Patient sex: F
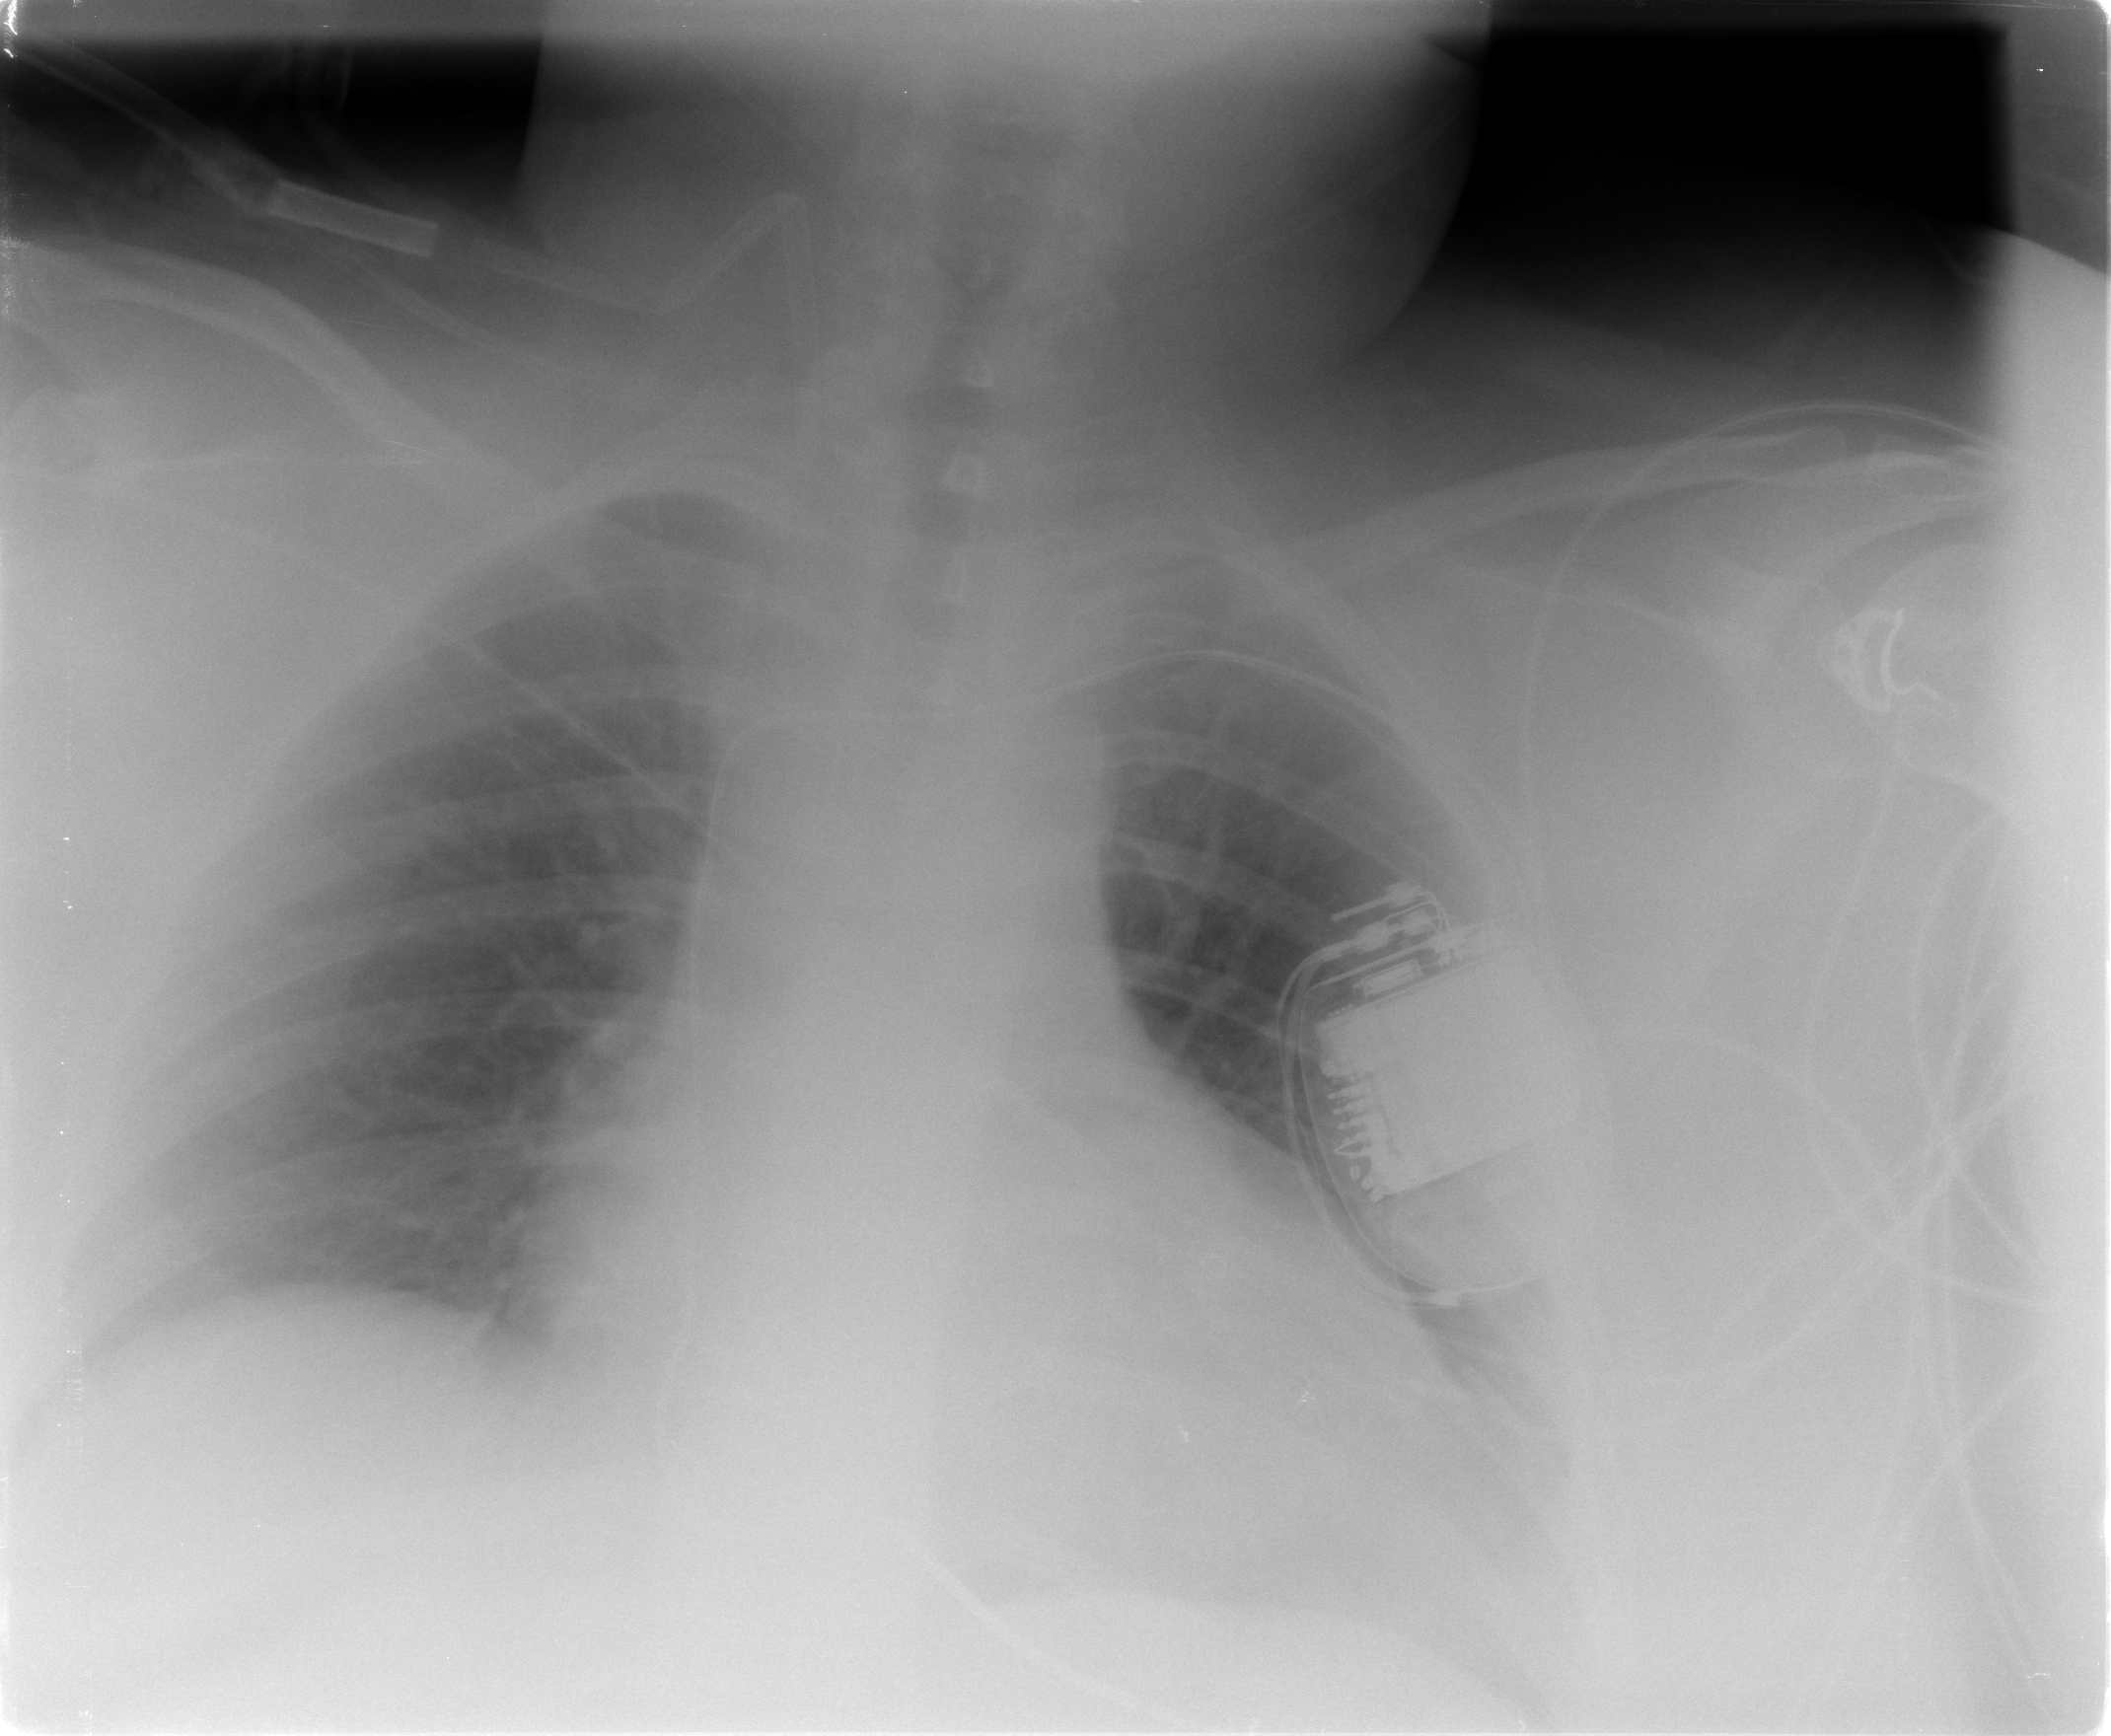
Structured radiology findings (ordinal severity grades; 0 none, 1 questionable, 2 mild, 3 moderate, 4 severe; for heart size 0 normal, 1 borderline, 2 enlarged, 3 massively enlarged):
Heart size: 2
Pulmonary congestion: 3
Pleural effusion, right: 0
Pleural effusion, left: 0
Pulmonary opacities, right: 0
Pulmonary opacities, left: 0
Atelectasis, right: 0
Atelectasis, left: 0